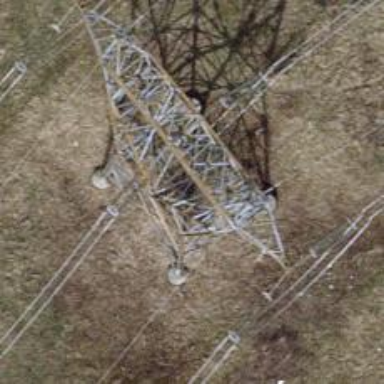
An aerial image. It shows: Power line with three cables.